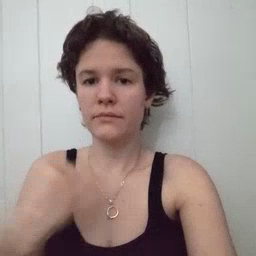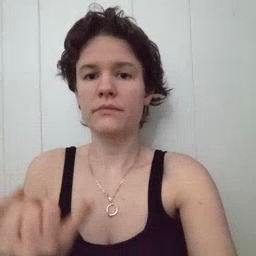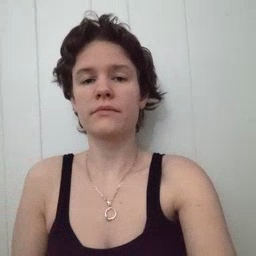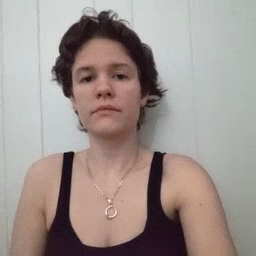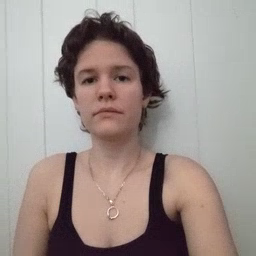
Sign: pajamas